Question: I'm want to target the iPhone 4, iPhone 4S, iPod Touch (4th generation). I do not want to target the iPhone 3G and iPhone 3GS. I've seen some post that said this is not possible. However, I notice in the App Store that some apps do this such as the picture below.
How would I accomplish this?

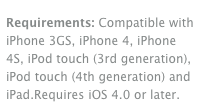
Answer: Those requirements show up because the developers have put 'armv7' as an entry in the <URL> 'Info.plist' key. There's no key specifically to target the iPhone 4 and up, although you can probably eliminate the 3GS using one of the other keys.
Why are you trying to stop people from installing your app on older devices?